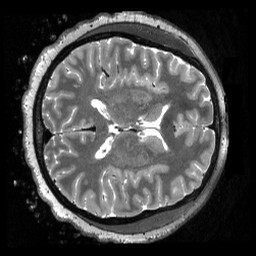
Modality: T2w
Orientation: axial
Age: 28
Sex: female
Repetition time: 3.2 s
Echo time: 0.563 s